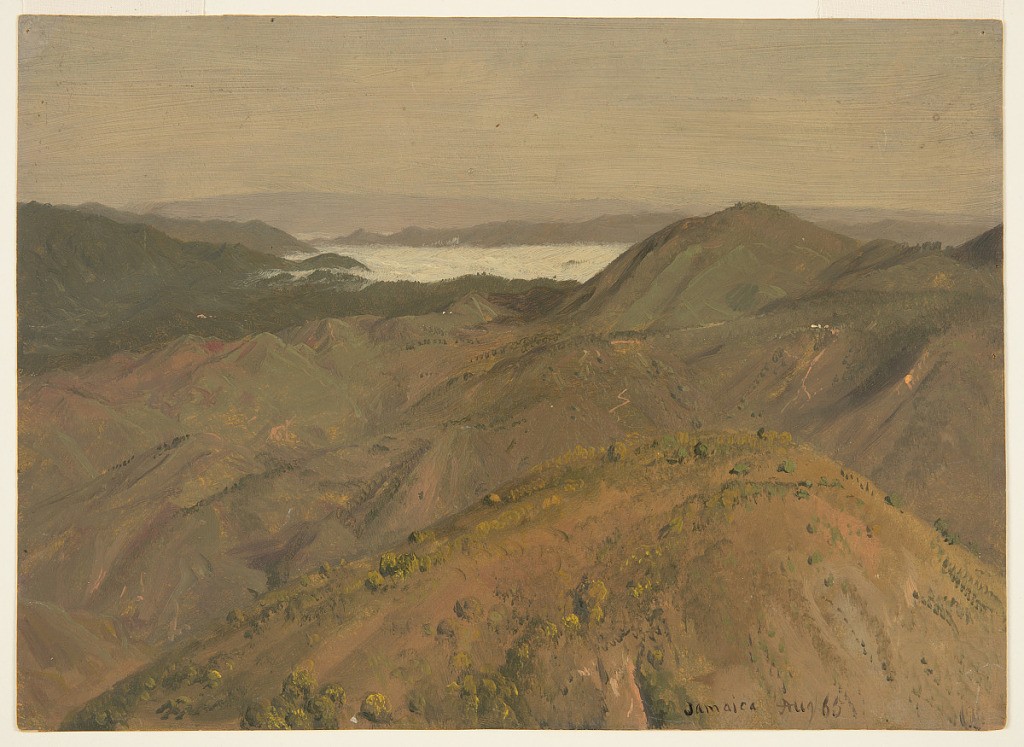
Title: Distant View over the Blue Mountains, Jamaica
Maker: Frederic Edwin Church, American, 1826–1900
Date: August 1865
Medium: Brush and oil, graphite on paperboard
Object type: Drawing
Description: Landscape sketch showing view overlooking the Blue Mountains of Jamaica. In the foreground, a green and brown mountaintop gives way to succeeding hillsides that descend as they extend toward horizon. In middle distance, a mountainside features roads--one of them leads to homes. At center right, a large prominence is visible. Beyond it, morning fog inundates a valley while distant mountain ranges and the soft gradient of the morning sky comprise the background.